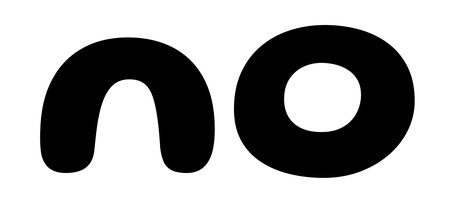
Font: Gluten_SemiBold